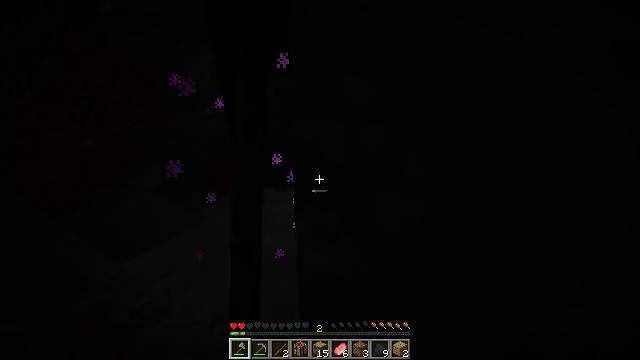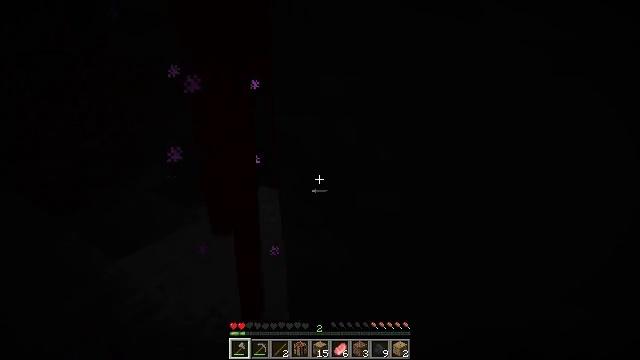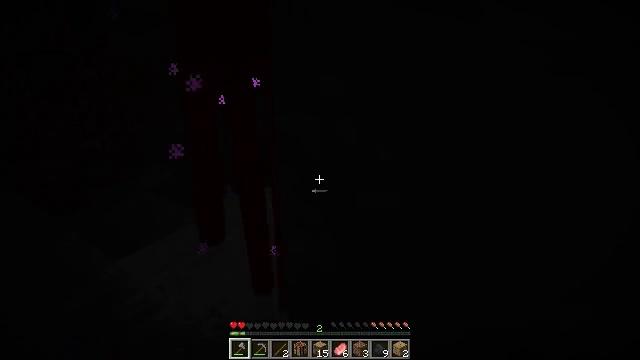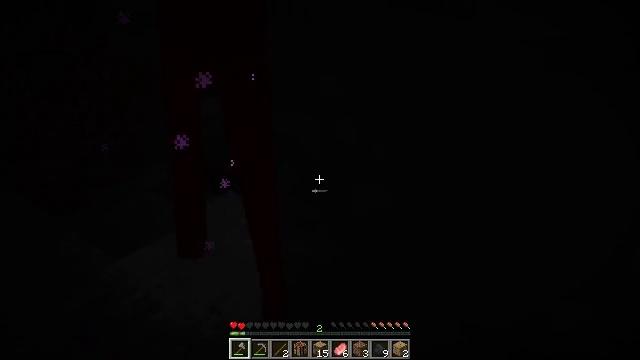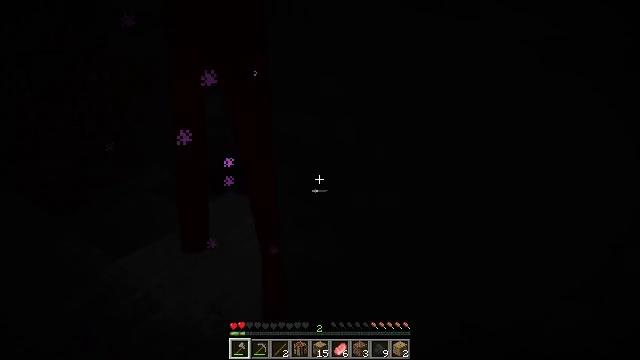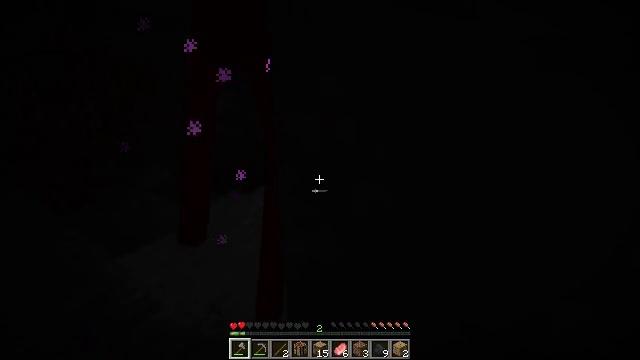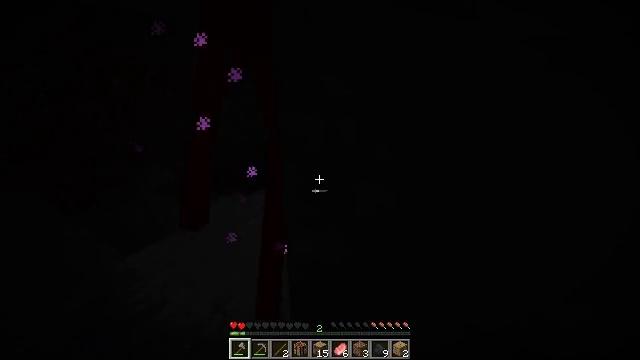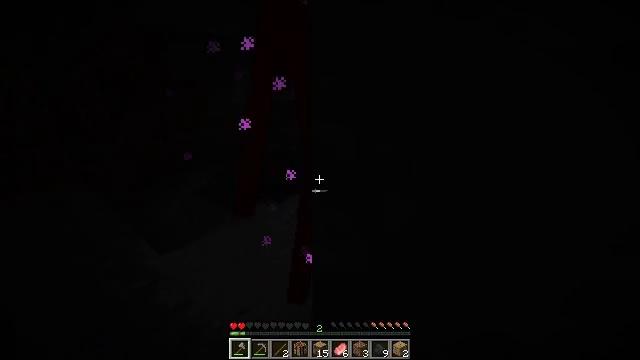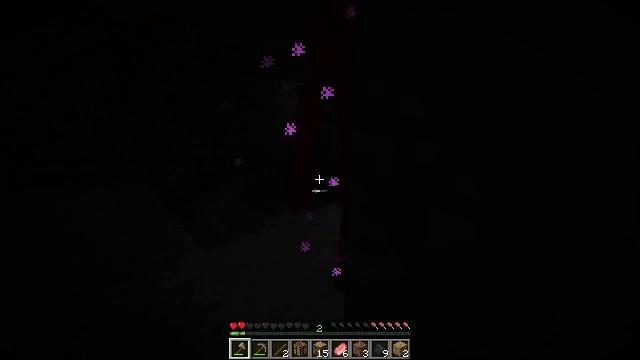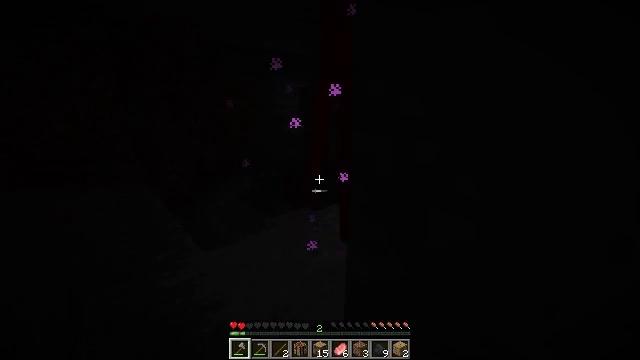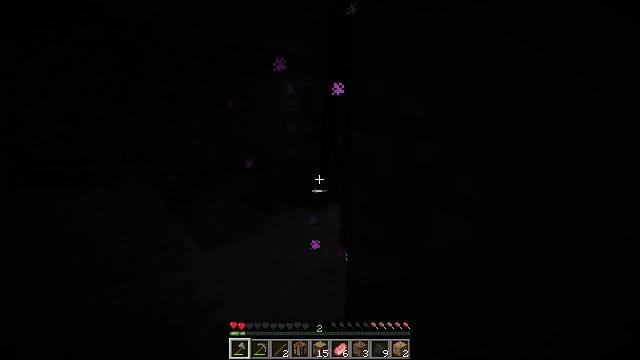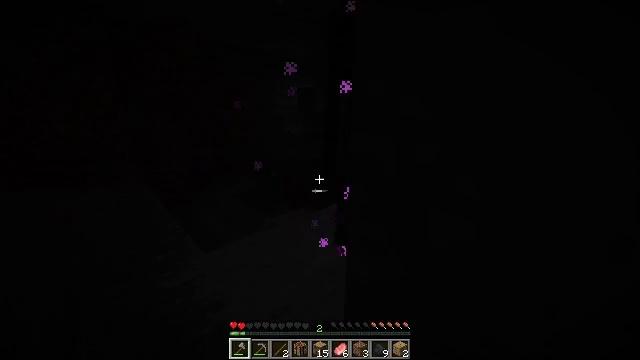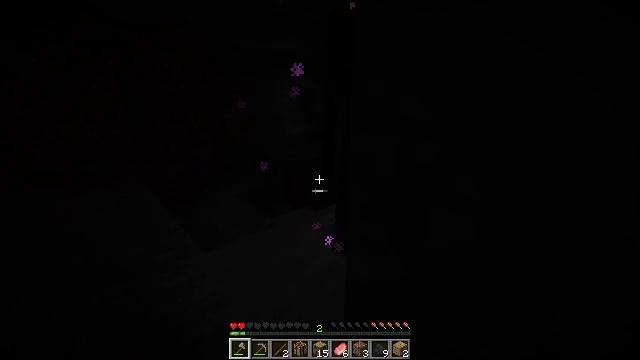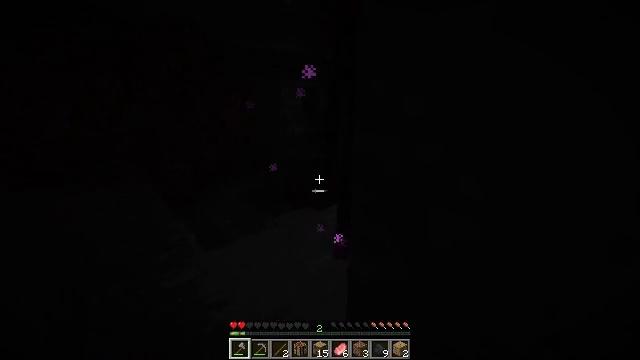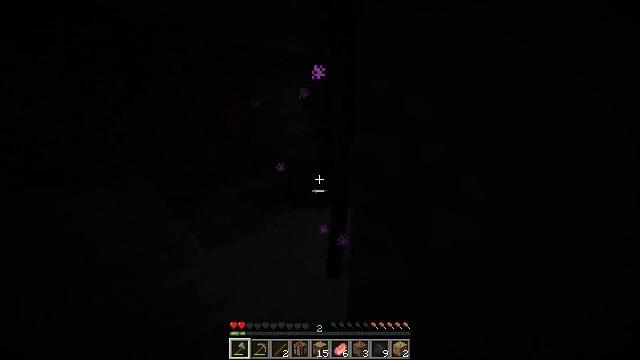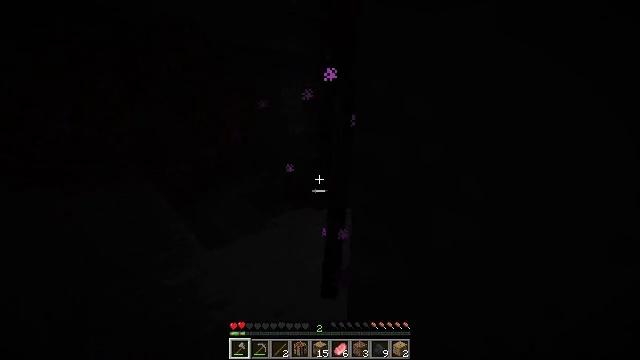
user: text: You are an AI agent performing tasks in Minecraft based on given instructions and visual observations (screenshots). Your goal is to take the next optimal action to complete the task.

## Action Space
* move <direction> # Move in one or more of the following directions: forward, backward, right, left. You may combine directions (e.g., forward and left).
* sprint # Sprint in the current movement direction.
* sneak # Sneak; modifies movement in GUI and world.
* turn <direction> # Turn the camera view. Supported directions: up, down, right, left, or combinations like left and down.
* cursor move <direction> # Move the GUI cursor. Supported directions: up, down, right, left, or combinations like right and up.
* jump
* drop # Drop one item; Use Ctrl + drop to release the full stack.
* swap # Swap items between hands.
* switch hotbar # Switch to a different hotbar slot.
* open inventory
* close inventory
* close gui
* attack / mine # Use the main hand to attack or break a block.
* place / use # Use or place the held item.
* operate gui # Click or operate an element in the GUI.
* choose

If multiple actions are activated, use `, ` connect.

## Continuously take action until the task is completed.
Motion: motion action
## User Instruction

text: Kill an enderman.
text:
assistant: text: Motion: no_op
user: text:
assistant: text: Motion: no_op
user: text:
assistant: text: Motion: no_op
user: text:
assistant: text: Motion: no_op
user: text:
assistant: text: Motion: no_op
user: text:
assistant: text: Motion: no_op
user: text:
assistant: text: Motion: turn left and up
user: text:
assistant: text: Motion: turn left and up
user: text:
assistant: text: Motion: no_op
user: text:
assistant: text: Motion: no_op
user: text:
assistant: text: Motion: no_op
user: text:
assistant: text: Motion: no_op
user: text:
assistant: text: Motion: no_op
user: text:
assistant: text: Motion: no_op
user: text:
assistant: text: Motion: no_op
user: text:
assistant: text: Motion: jump
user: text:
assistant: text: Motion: jump
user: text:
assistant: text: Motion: jump
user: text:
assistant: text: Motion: no_op
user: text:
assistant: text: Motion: turn left and down, attack / mine
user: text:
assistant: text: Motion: turn left and down, attack / mine
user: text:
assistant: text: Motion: attack / mine
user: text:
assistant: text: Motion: attack / mine
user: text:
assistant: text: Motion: no_op
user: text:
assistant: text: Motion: no_op